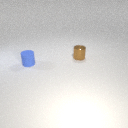
small brown metal cylinder to the right of small blue rubber cylinder